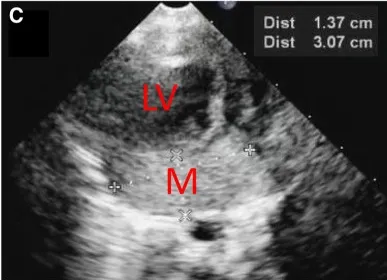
Transthoracic echocardiography (A-D) showing that there are multiple hyperechogenic masses within the atrial septum (0.765 cm x 0.914 cm and 0.7 cm x 1.2 cm), the interventricular septum (0.816 cm x 1.35 cm) and the inferolateral wall of the left ventricle (1.37 cm x 3.07 cm).
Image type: radiology (ultrasound)